RGB frame:
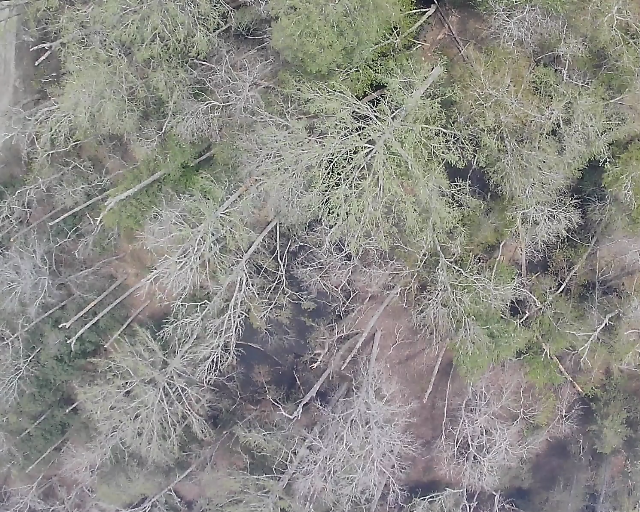
Thermal frame:
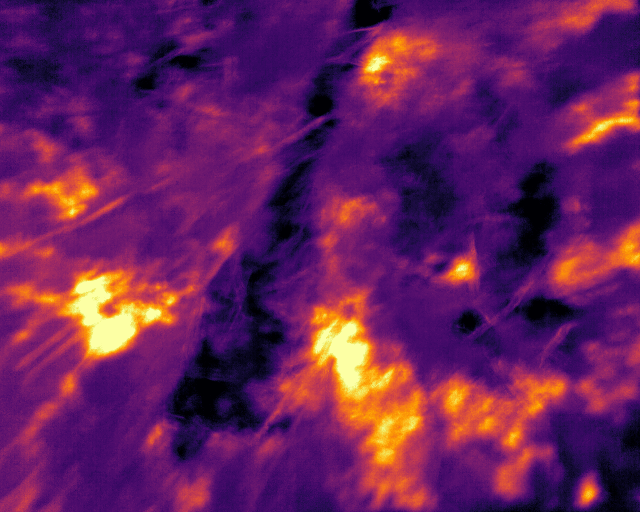
Captured: 2026-02-26 03:46:48
Pixels at or above 80 °C: 0 (fraction of frame: 0)